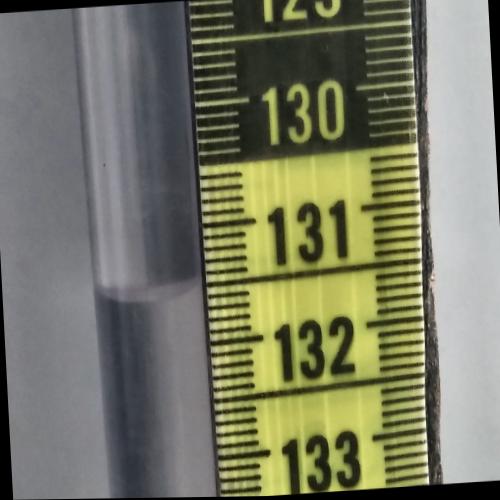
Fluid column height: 131.5 cm